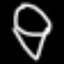
Label: diamond